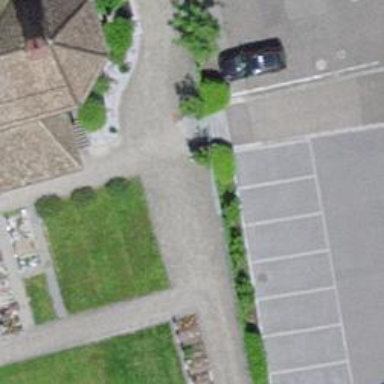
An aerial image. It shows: Set of steps on the road.